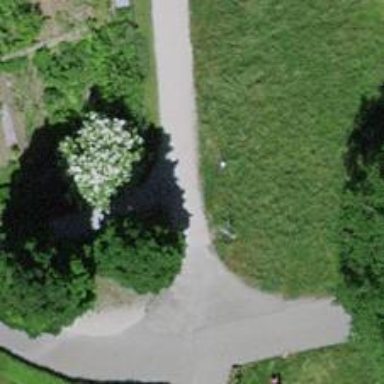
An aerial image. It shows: Unpaved footway.